Question: I would like to slide in a UIButton (grey color in screenshot) from the left to right and center it on the screen. There is an UIButton (orange color in screenshot) already though that is centered and this button should be pushed to the right and always have a distance of 20 from the UIButton that slides in.

The centered button (in orange) has four constraints:
- - - -
Currently the button that will slide in (in grey) has the following constraints:
- - - -
The idea that I had was to add an outlet to the grey UIButton's "leading space" constraint and to animate that using the UIView's animateWithDuration:animations: method:
'''
- (void)viewDidLoad {
[super viewDidLoad];
self.slideInLeadingConstraint.constant = 100;
[self.slideInButton setNeedsUpdateConstraints];
[UIView animateWithDuration:3.0 animations:^{
[self.slideInButton layoutIfNeeded];
[self.centerButton layoutIfNeeded];
}];
}
'''
What could I change in the constraint for this to work?
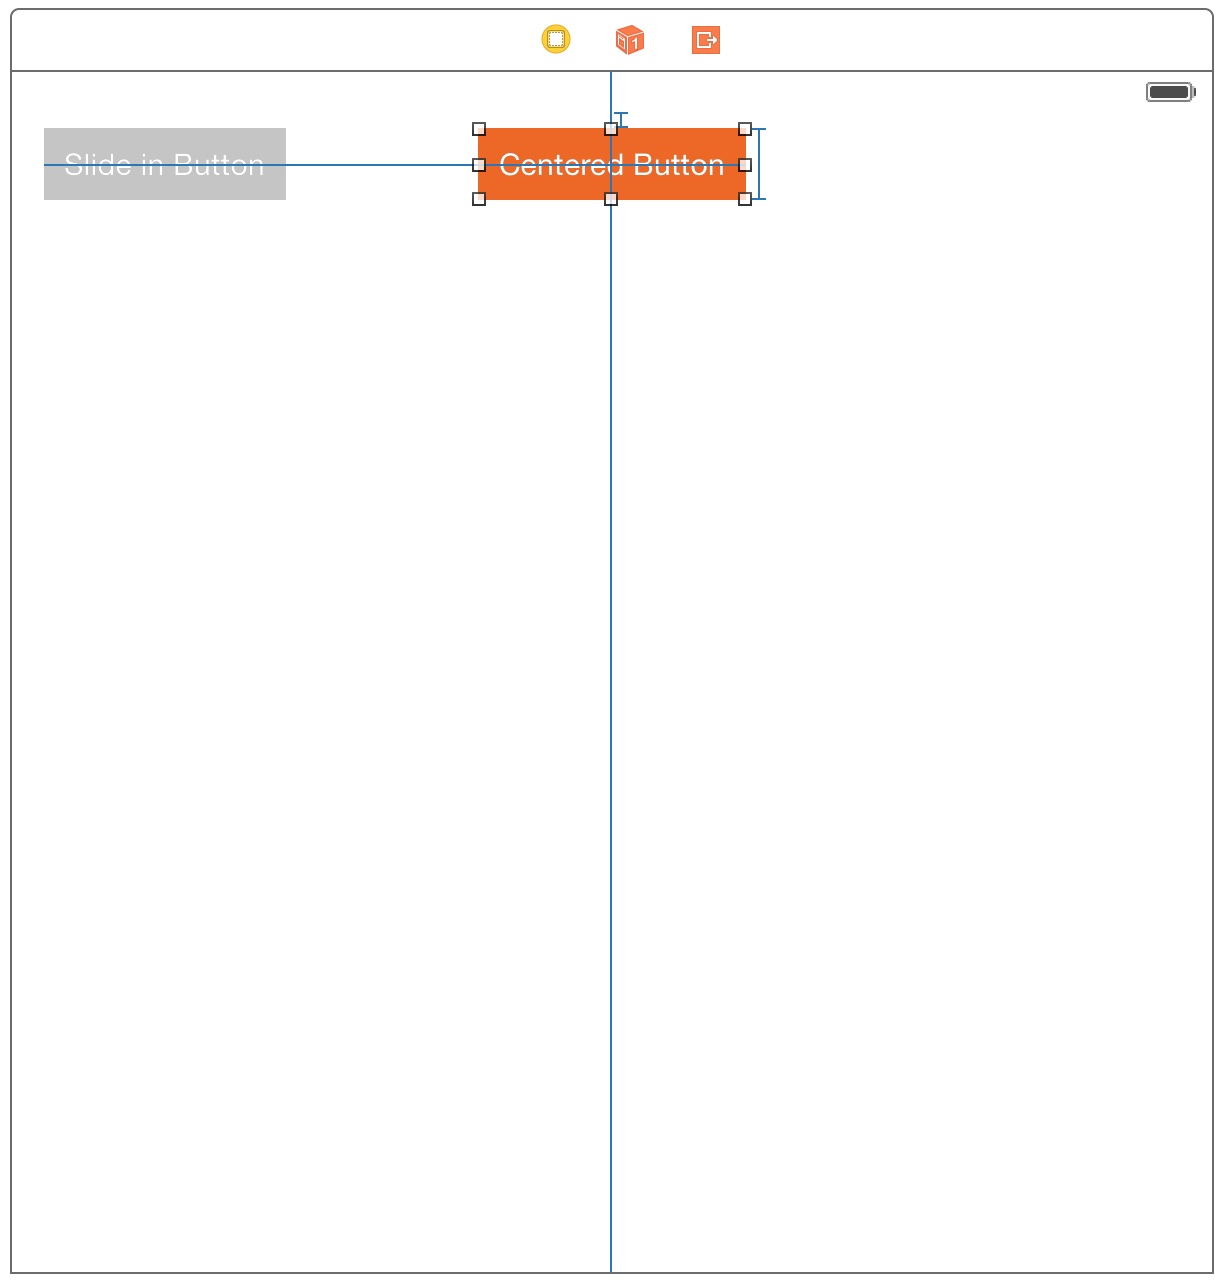
Answer: 1. Since you would expect the orange button to move at some point, you can't force it to be centered. Lower the priority from 1000 to something lower. This means: I would really like it to be centered, but it doesn't have to be.
2. Add a horizontal distance (leading/trailing) constraint between the two buttons. Set its value to >= 20. This means: The distance cannot go under 20pt, but anything larger is fine.
3. Animate away ;) Inside your animation block, you need to call layoutIfNeeded on all views involved in the animation or on one of their common superviews.
> Note:
The reason why you had problems with this is that you have called it from viewDidLoad. At that point, the view has been fully initialized, but not added to the hierarchy yet.
It's not yet certain, how big the parent view will be and dimensions for the animation will have to be guessed (by just taking the dimensions of your scene in the storyboard).
Performing the animation after it has been initially displayed (e.g. in 'viewDidAppear') causes the animation to be calculated with the right dimensions.